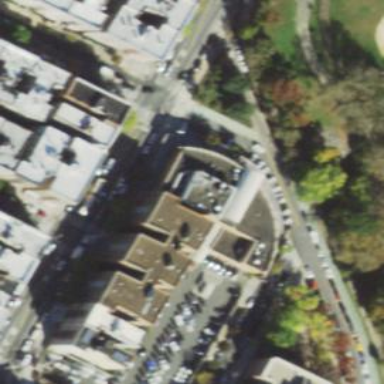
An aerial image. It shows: Police building.